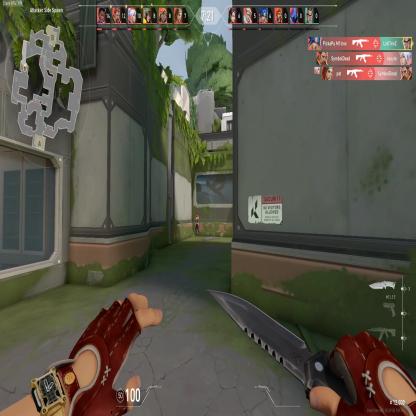
Label: enemy